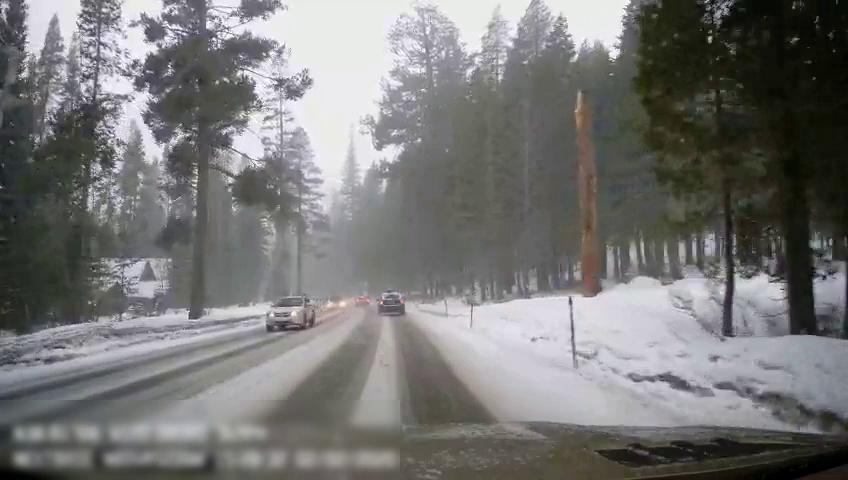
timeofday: Day
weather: Snowy
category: Drivable Space
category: Vehicles | SUV
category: Vehicles | Car
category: Vehicles | SUV